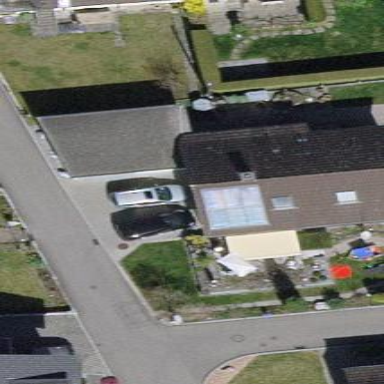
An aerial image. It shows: Building with tile roof.